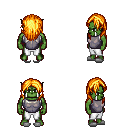
a pixel art fantasy rpg character, male body template, orc, green skin, steel chest armor, white pants, light blonde long hairstyle, white slippers, four views (front, back, left, right), 2x2 character sprite sheet, small pixel art, hard edges, no anti-aliasing